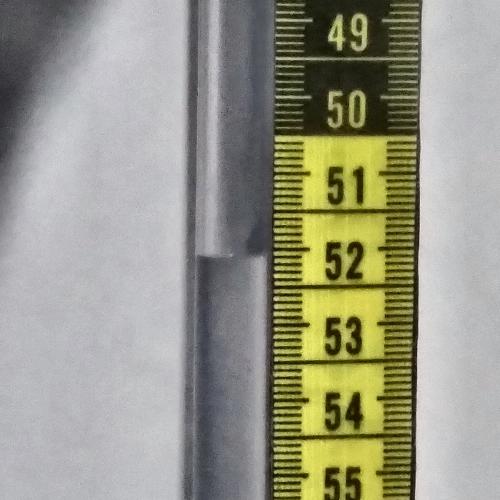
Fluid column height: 52.1 cm